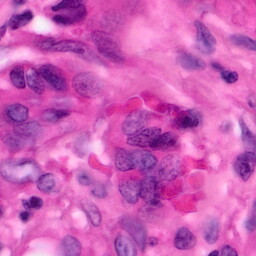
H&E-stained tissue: Pancreatic